Question: I have one page with several divs.
Its all working in Firefox and Internet Explorer, but not in chrome.
Were is the picture of whats happening.

The first print is from Google Chrome, the next (the one correct) its from mozzila but its equal to IE.
The red is the parent Div and got this CSS:
'''
#full-size{
height:80%;
width:100%;
overflow:auto;
/*border: 1px solid #000;*/
top:5px;
position:relative;
padding: 1px 220px;
-webkit-box-sizing: border-box; /* Safari/Chrome, other WebKit */
-moz-box-sizing: border-box; /* Firefox, other Gecko */
box-sizing: border-box; /* Opera/IE 8+ */
background-color:#F00;
}
'''
Then we have the three others, the left and right ones are fized size, the middle one is always adapting with space available.
The css of those three:
'''
#left-content {
width:190px;
border:1px solid #000;
overflow:auto;
position:relative;
padding: 5px;
-webkit-box-sizing: border-box; /* Safari/Chrome, other WebKit */
-moz-box-sizing: border-box; /* Firefox, other Gecko */
box-sizing: border-box; /* Opera/IE 8+ */
background-color:#222;
margin-left: -200px;
float:left;
}
#center-content {
height:99%;
width: 100%;
border:1px solid #000;
overflow:auto;
display:inline-block;
-webkit-box-sizing: border-box; /* Safari/Chrome, other WebKit */
-moz-box-sizing: border-box; /* Firefox, other Gecko */
box-sizing: border-box; /* Opera/IE 8+ */
background-color:#222;
}
#right-content {
width:190px;
border:1px solid #000;
overflow:auto;
float:right;
position:static;
padding: 5px;
-webkit-box-sizing: border-box; /* Safari/Chrome, other WebKit */
-moz-box-sizing: border-box; /* Firefox, other Gecko */
box-sizing: border-box; /* Opera/IE 8+ */
background-color:#222;
margin-right: -200px;
}
'''
If i change the width from the middle one to less, say 99.7%, the divs stay all in place, but the middle one doesnt stay with the same distance from the border in both sides, not centralized.
If i change, say, from 99.7% to 99.8% the div stays in the bottom. But what i need is 100% for the responsive theme, 100% works in Firefox and IE.
Any help would be appreciated.
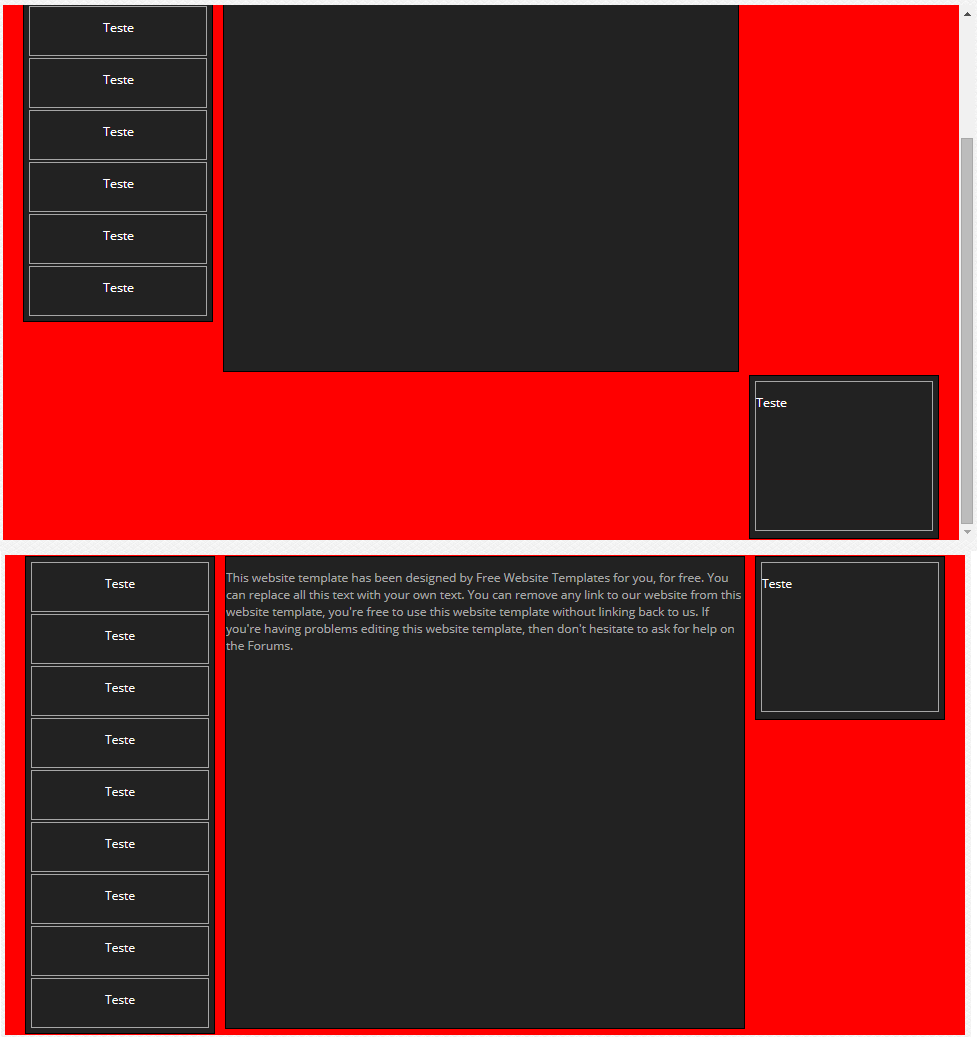
Answer: Your probleme comes from white-space from HTML (center displayed as inline-block) and 'font-size'/'letter-spacing' probably dealed different in Chrome.
So , erase those hite-space from html <URL>:
'''
<div id="full-size"><div id="left-content">
left
</div><div id="center-content">
Center
</div><div id="right-content">
right
</div></div>
'''
or reset font-size <URL> :
'''
#full-size{
font-size:0;
}
#full-size > * {
font-size:16px;
}
'''
Best is to get rid of white-space within HTML and not use a css trick or reset.
If you use 'display:table' / 'table-cell' and 'border-spacing', you have not too worry anymore and you can drop floatting and or 'inline-block' methods. <URL>